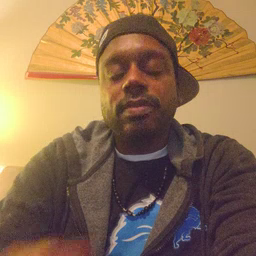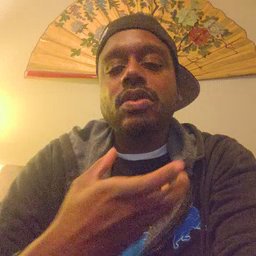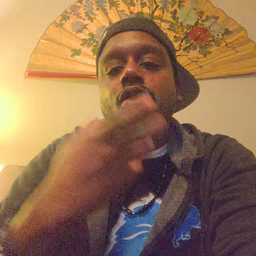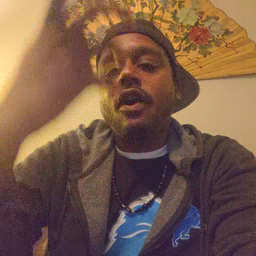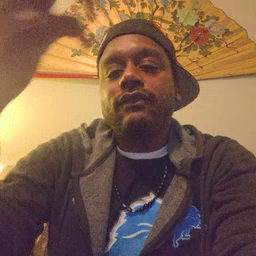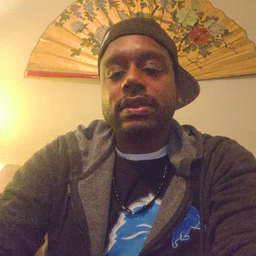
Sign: giraffe